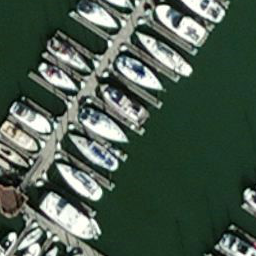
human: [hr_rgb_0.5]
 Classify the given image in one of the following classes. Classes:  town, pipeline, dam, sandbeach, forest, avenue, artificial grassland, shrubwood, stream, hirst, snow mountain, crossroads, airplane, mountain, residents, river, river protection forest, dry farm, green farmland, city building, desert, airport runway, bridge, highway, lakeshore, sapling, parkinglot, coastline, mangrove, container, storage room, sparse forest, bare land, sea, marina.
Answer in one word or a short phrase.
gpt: marina